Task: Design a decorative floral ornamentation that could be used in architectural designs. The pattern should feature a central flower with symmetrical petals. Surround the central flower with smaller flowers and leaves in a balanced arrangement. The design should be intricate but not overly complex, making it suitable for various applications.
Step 1244:
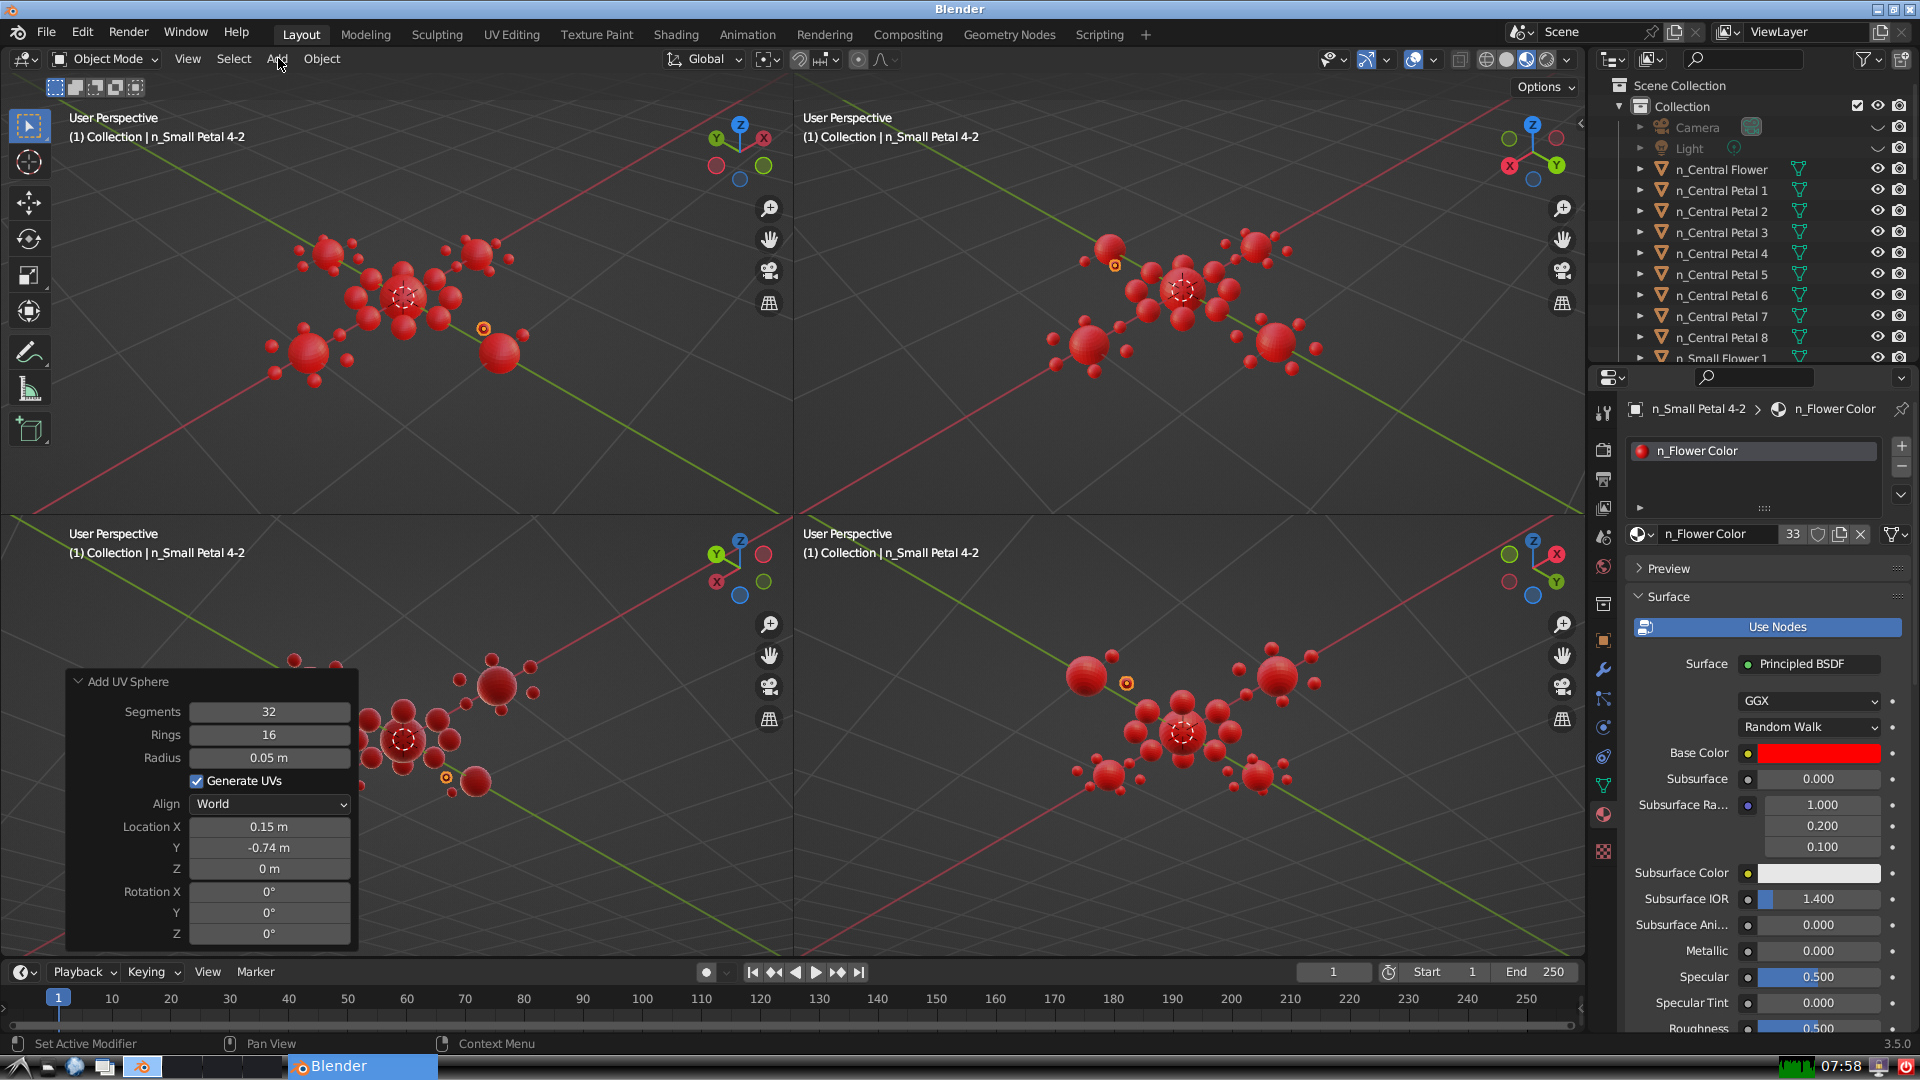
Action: click: no